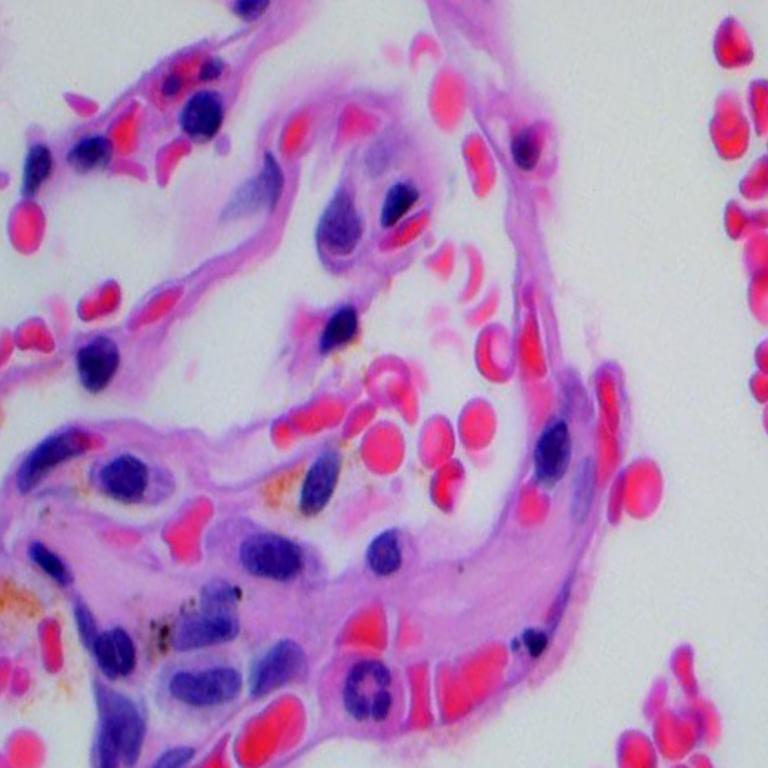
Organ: lung
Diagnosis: benign